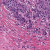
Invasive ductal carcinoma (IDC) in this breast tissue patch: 1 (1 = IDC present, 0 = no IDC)